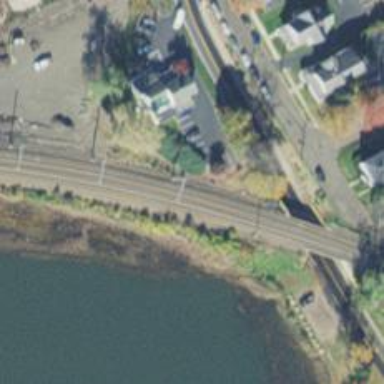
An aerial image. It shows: Railway track with contact lines for electrification.